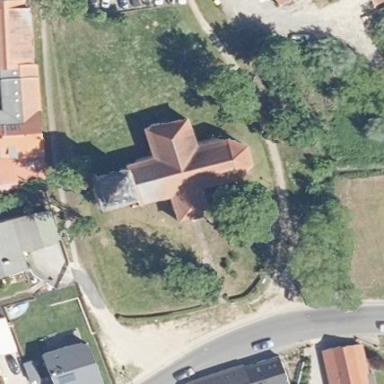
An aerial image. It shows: Building that is place of worship.